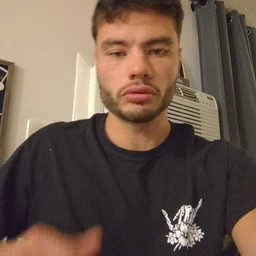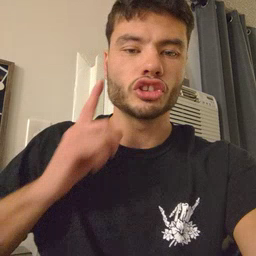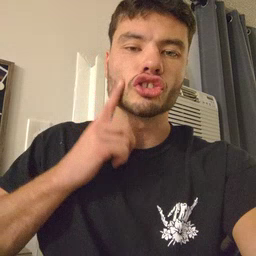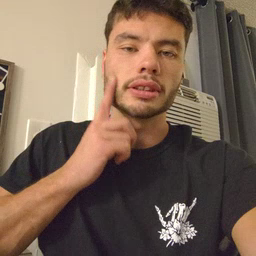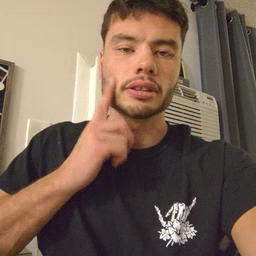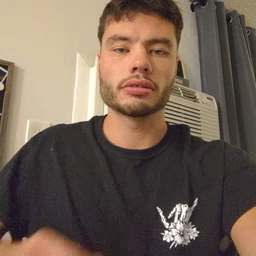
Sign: cheek